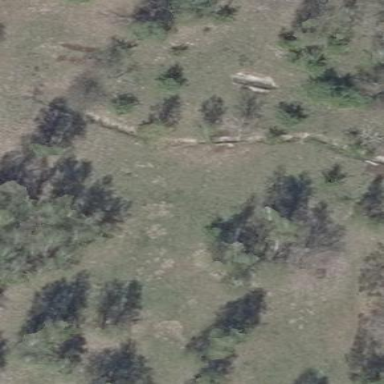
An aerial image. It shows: Patch of scrub vegetation.